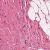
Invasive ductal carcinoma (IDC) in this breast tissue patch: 0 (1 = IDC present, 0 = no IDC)